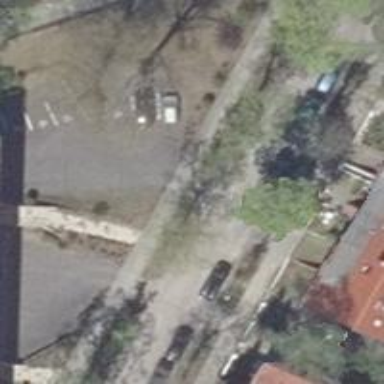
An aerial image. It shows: Avenue lined with broadleaved deciduous trees.